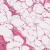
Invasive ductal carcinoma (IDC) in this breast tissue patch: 0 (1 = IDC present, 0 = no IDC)